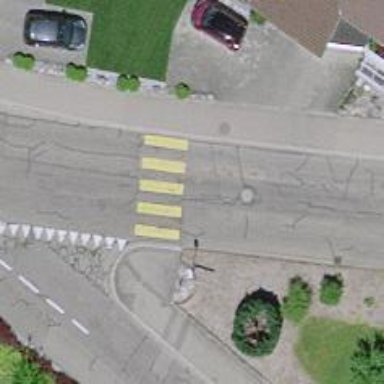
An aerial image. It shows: Zebra crossing on the road.